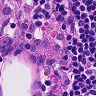
Metastatic tissue present: no